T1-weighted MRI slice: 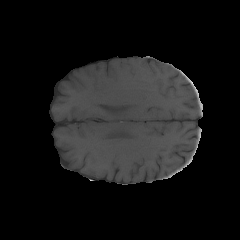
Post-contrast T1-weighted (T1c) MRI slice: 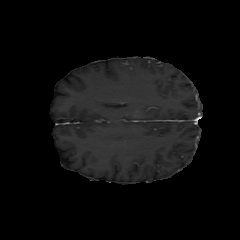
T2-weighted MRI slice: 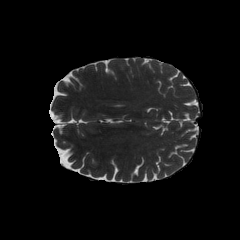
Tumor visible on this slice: yes